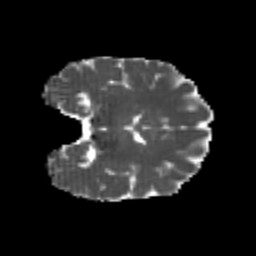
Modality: MD
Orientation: coronal
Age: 21
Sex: female
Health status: healthy
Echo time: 0.074 s